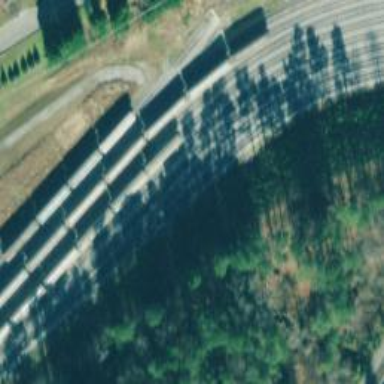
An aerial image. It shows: Railway spur service line primarily used for agricultural freight transportation.